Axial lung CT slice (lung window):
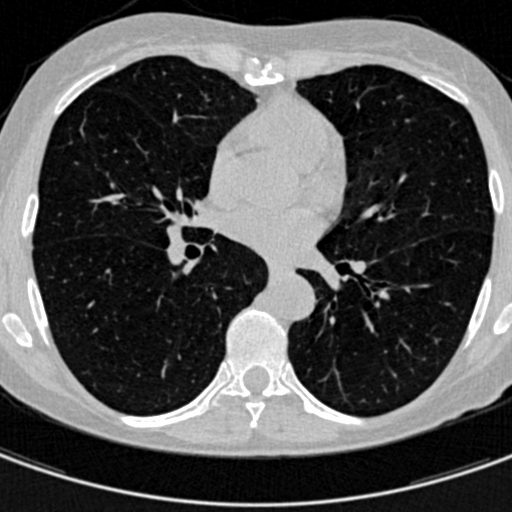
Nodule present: no